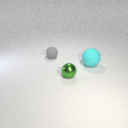
large cyan rubber sphere to the right of small green metal sphere